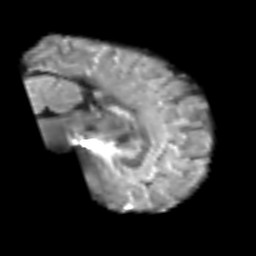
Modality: T2w
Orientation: sagittal
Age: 50
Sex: male
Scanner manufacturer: siemens
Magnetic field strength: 3 T
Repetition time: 6.1 s
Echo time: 0.101 s